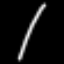
Label: line